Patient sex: F
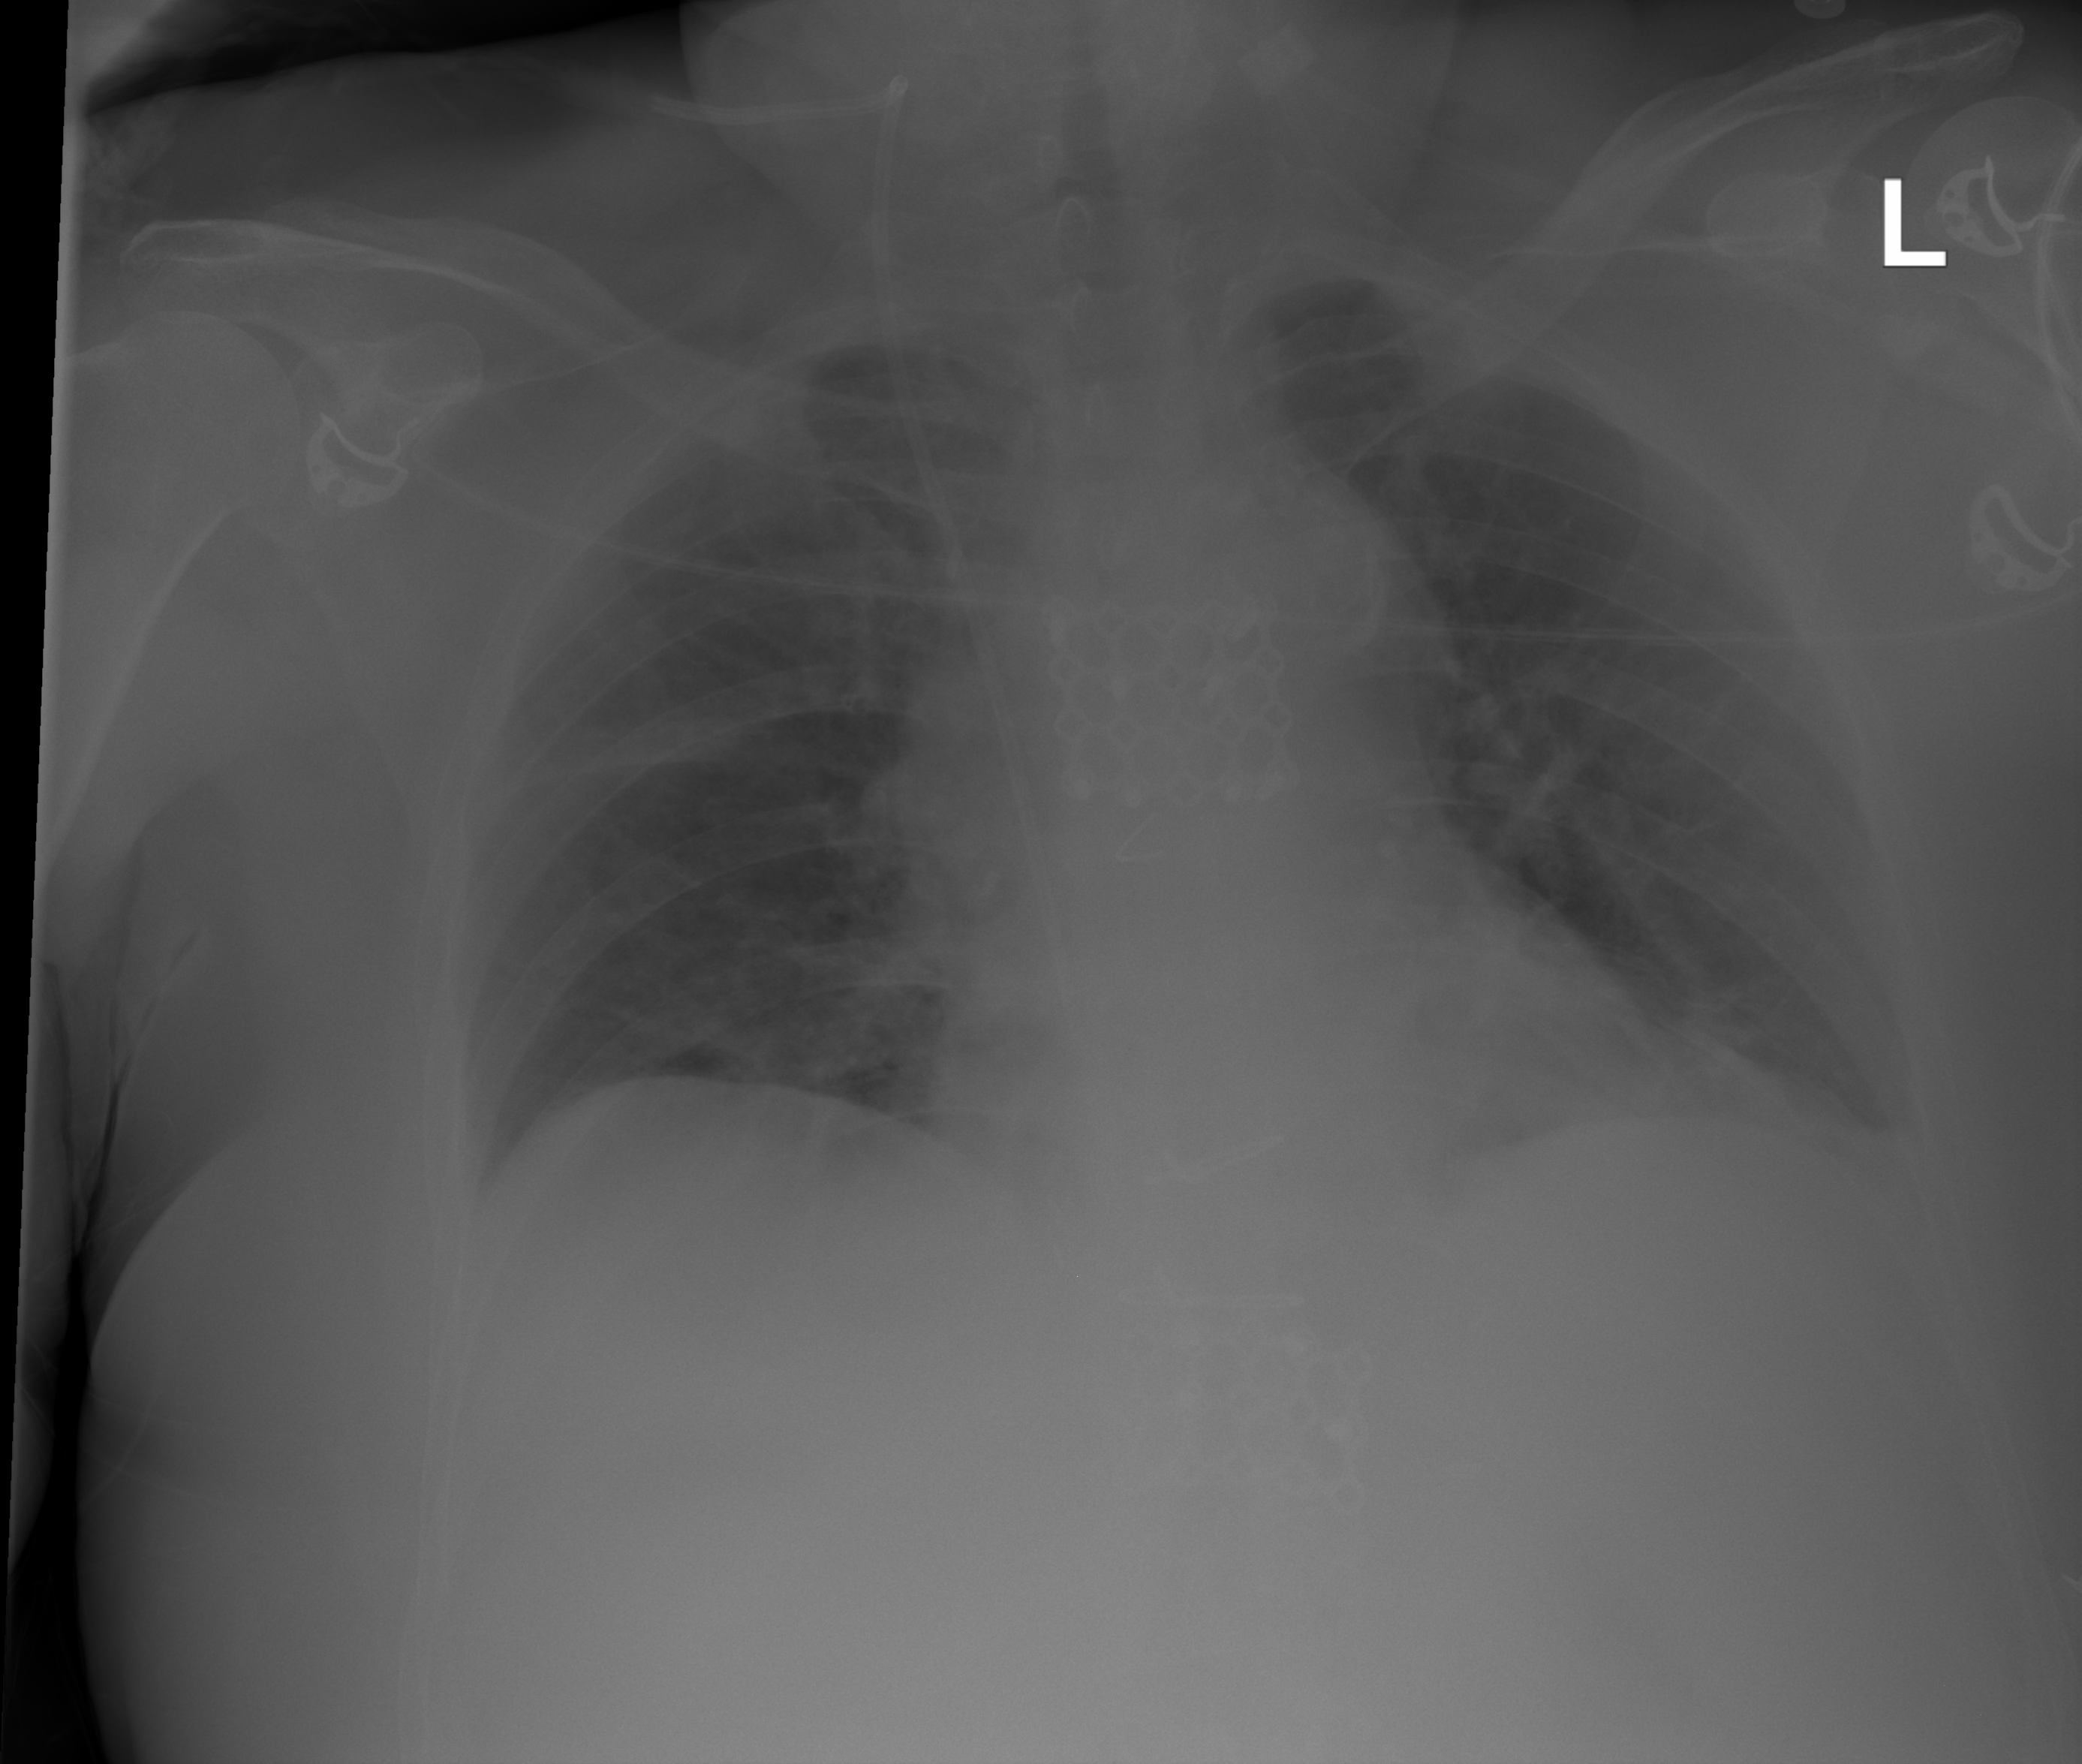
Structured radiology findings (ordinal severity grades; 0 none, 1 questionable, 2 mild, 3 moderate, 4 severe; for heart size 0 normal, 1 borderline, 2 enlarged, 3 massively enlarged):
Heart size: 1
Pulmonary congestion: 0
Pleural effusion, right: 0
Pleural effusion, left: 0
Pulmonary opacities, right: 0
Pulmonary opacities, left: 0
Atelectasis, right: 2
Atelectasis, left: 2